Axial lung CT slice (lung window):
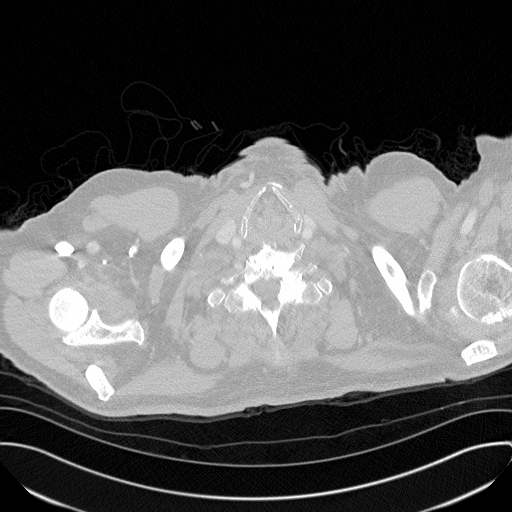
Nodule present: no